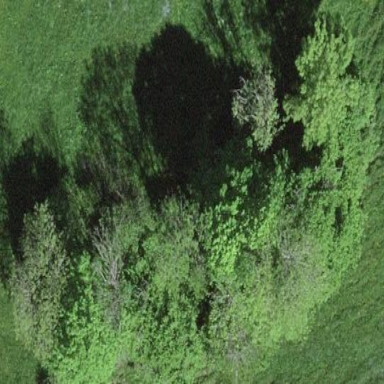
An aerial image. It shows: Forest area.